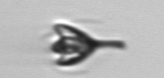
Label: Pyramimonas_longicauda